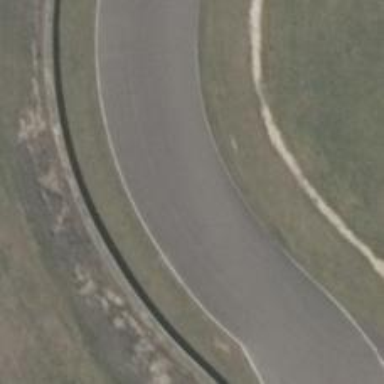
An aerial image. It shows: Raceway for motor sports.